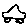
Label: car